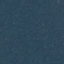
Land use / land cover: Forest